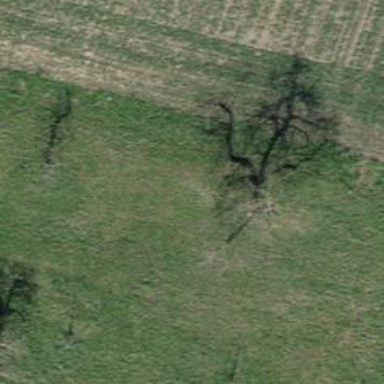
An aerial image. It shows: Single tag "natural: tree."